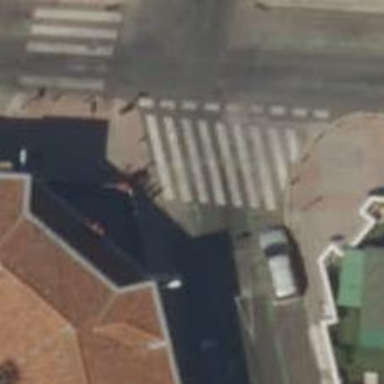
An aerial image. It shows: Uncontrolled zebra crossing on the road.